Question: I am unable to connect Joomla to MSSQL
I keep getting
> Could not connect to the database. Connector returned number: Database
sqlsrv_connect failed
Whether I use the MySQLi driver or the drivers I installed (Microsoft SQL Server)
Seems like driver installation issue ,
I am able to connect to the same box with Mssql Client fine...
Can someone post an explanation on how to install MSSQL drivers for Joomla on PHP from scratch?
Or send an up to date reference on how to do this?
'''
Joomla 3.4
PHP 5.6
IIS 7.5
MSSQL 2008 R2
'''
If I switch the driver to: php_sqlsrv_54_ts.dll - it will disperser from the "database type" in joomla installer..
Thank you

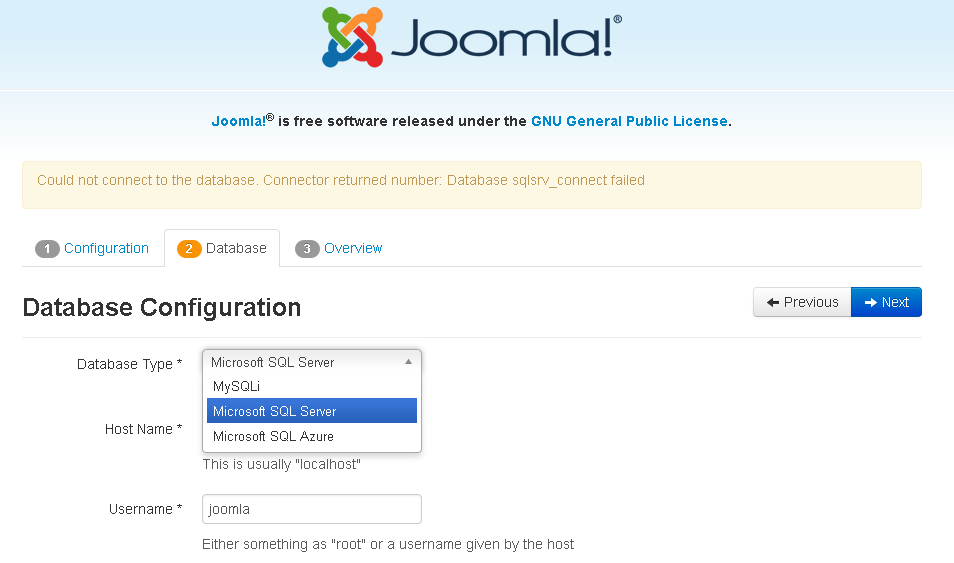
Answer: The joomla error that is displayed is misleading and not quite useful.
So first step would be to modify the joomla code to find out the exact error.
Modify the following code in connect() function in your application's root directory
## libraries\joomla\database\driver\sqlsrv.php
From
'''
// Attempt to connect to the server.
if (!($this->connection = @ sqlsrv_connect($this->options['host'], $config)))
{
throw new RuntimeException('Database sqlsrv_connect failed');
}
'''
To
'''
// Attempt to connect to the server.
if (!($this->connection = @ sqlsrv_connect($this->options['host'], $config)))
{
throw new RuntimeException("Database sqlsrv_connect failed - Error : ".print_r( sqlsrv_errors(), true));
}
'''
This will give you the exact error and guide you with the next steps needed.
Another thing to consider during SQL server installation is to enable the SQL server authentication as Joomla uses SQL server authentication by default.
You can confirm that Joomla uses SQL server authentication by checking in the same function in the same file as mentioned above
'''
$config = array(
'Database' => $this->options['database'],
'uid' => $this->options['user'],
'pwd' => $this->options['password'],
'CharacterSet' => 'UTF-8',
'ReturnDatesAsStrings' => true);
'''
Here is the PHP manual that confirms the same.
<URL>
You can enable SQL server authentication either during installation or post installation from the manamgement studio.
Hope this helps.